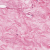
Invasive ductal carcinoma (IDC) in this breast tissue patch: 0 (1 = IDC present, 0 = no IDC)